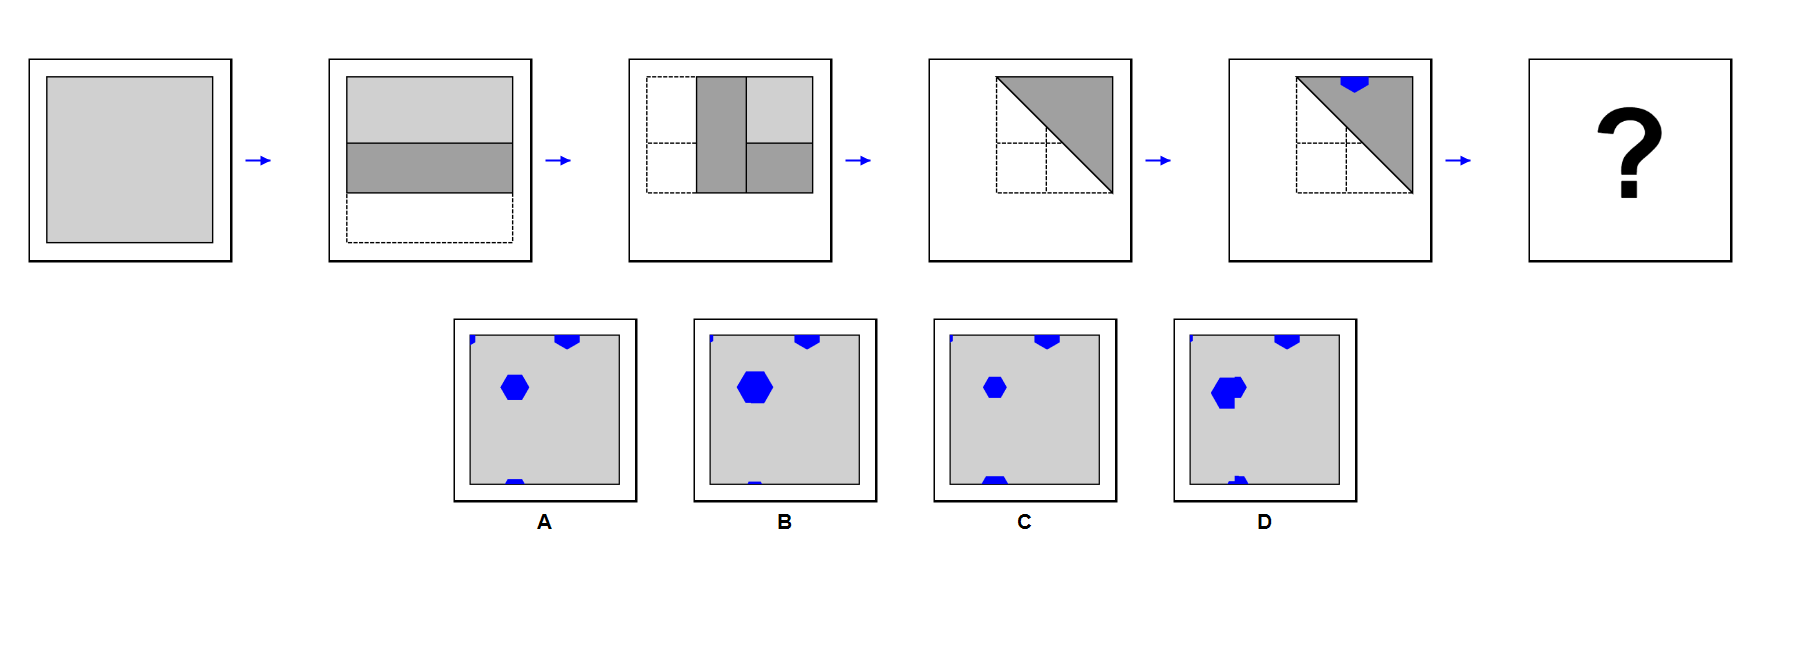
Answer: A